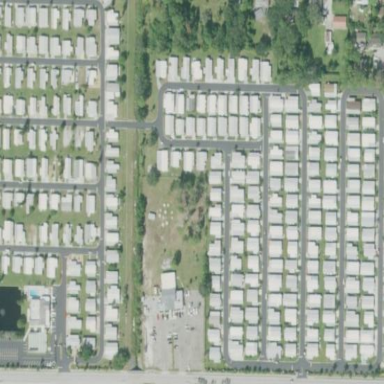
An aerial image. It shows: Residential area designated as trailer park.